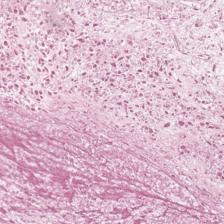
Label: Non-Viable-Tumor